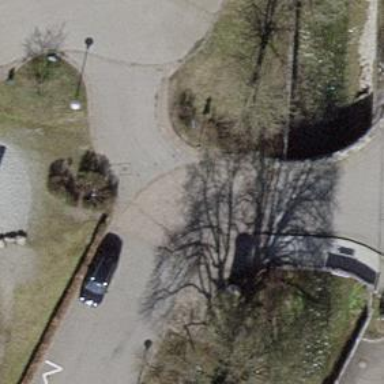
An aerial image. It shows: Bollard.